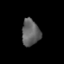
Tissue: lung
Cell type: Others
Senescence score: 0.2278
Nuclear area (px): 469
Mean DAPI intensity: 97.247